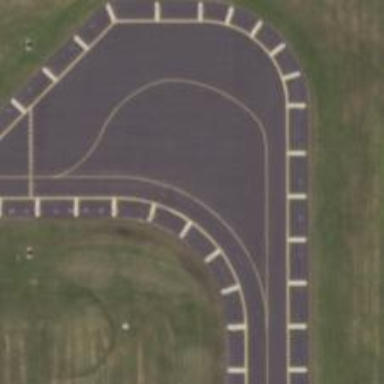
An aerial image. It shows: View of taxiway at the airport.